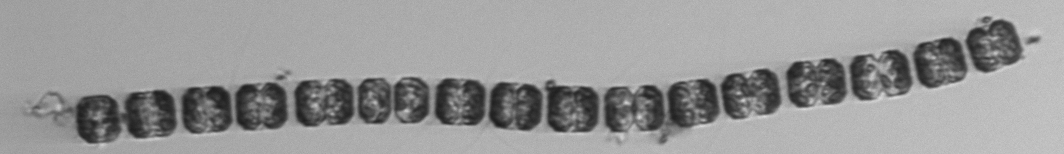
Label: Thalassiosira